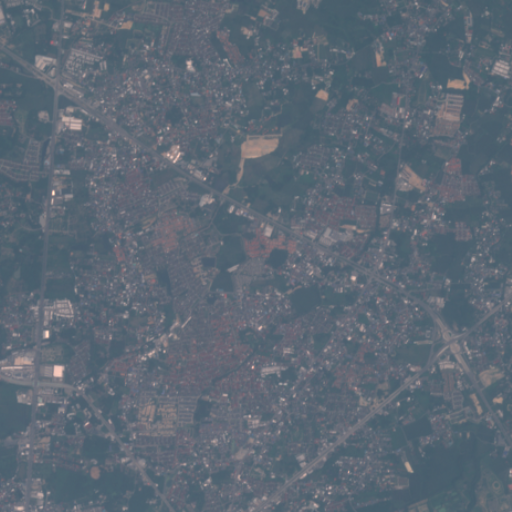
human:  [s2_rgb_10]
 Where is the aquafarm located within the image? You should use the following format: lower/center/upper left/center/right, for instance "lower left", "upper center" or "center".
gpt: The aquafarm is located in the lower right of the image.
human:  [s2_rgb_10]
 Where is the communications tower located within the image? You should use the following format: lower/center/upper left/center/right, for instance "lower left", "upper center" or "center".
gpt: The communications tower is located in the upper right of the image.
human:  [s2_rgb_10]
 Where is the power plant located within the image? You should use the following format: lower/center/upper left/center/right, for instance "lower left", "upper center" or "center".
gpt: There is no power plant in the image.